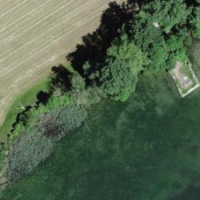
EUNIS habitat code: 14
Species observed at this site:
Alnus glutinosa
Matricaria discoidea